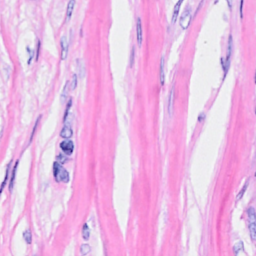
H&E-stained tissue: Breast